Aerial crown-view tile of a tropical tree (Barro Colorado Island, Panama), acquired 20241112:
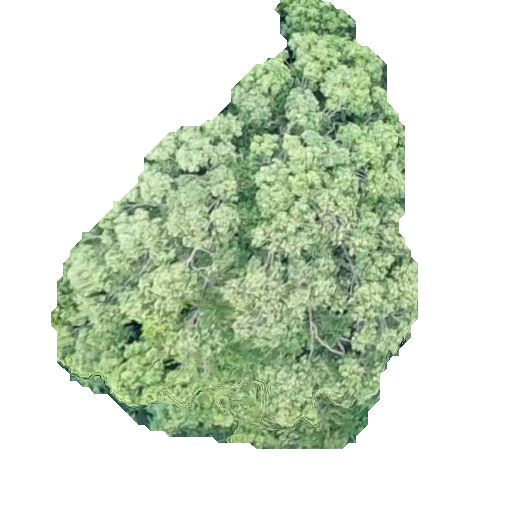
Species: Ocotea leptobotra
GBIF accepted scientific name: Ocotea leptobotra
Crown area: 169.429 m²